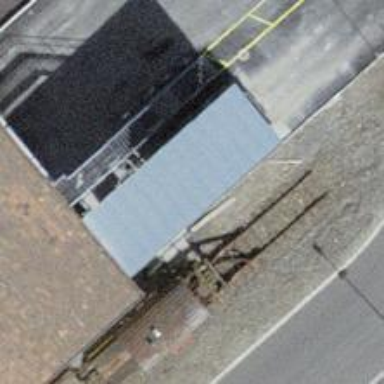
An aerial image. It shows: Railway buffer stop.